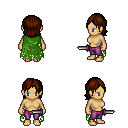
a pixel art fantasy rpg character, female body template, human, tanned skin, green tattered cape, magenta pants, brown long bangs hairstyle, dagger, four views (front, back, left, right), 2x2 character sprite sheet, small pixel art, hard edges, no anti-aliasing